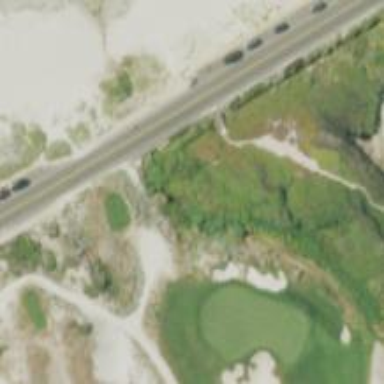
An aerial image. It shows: Path for both roads and golfers.